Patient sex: M
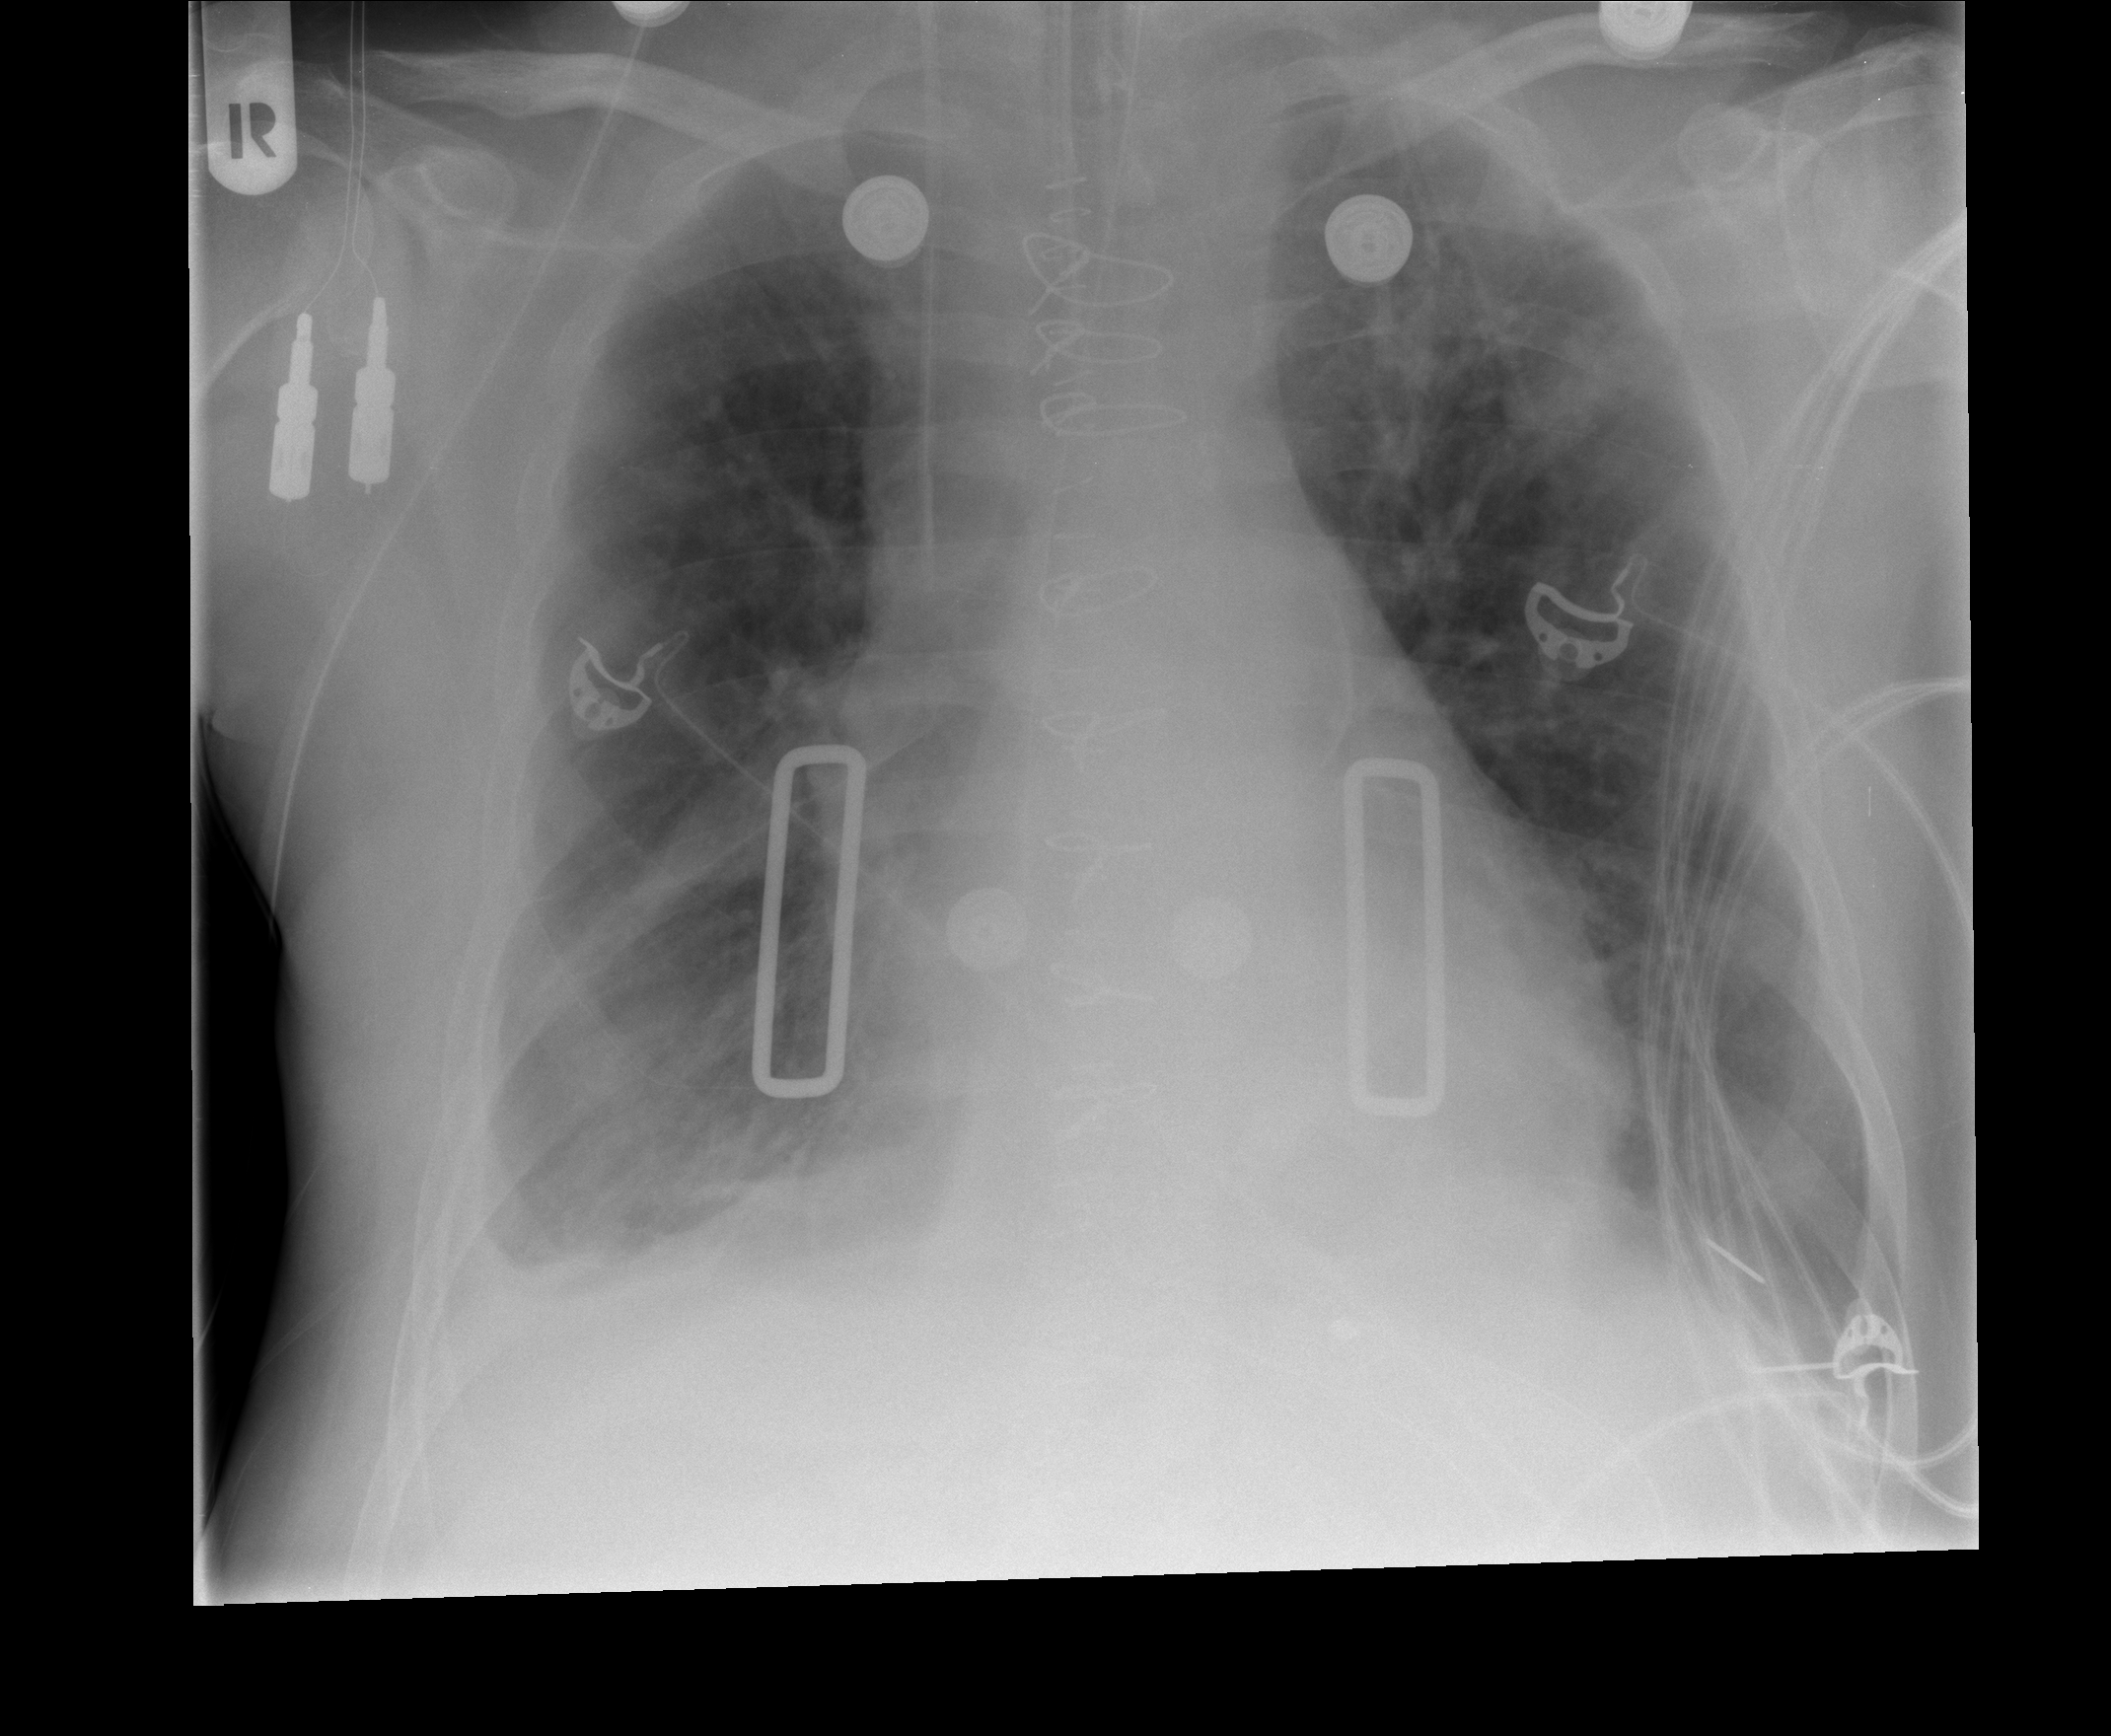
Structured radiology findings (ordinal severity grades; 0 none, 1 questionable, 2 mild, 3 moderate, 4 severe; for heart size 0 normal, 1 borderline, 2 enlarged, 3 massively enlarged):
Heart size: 0
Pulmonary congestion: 0
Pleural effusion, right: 2
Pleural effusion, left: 0
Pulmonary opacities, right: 2
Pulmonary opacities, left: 2
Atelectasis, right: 2
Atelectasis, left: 0